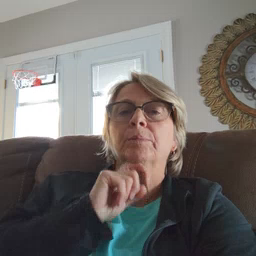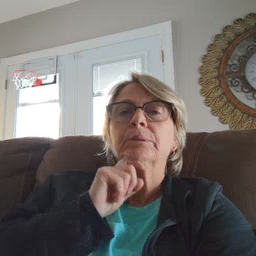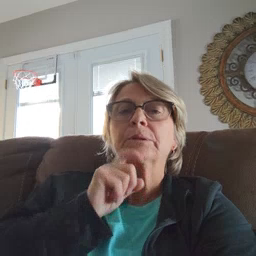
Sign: garbage